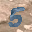
Label: 5